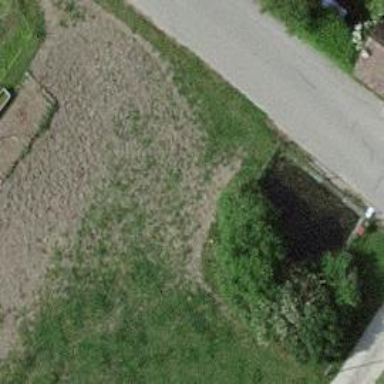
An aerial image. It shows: Emergency water tank.